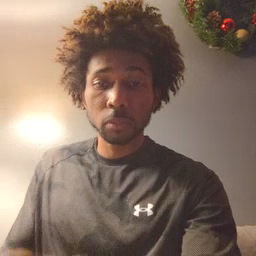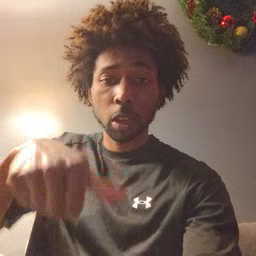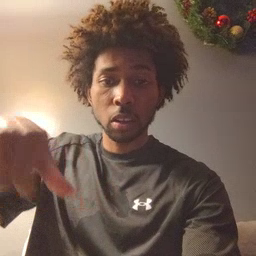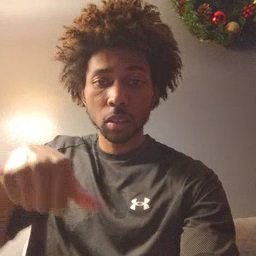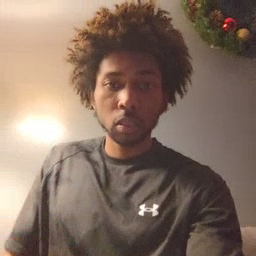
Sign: puzzle